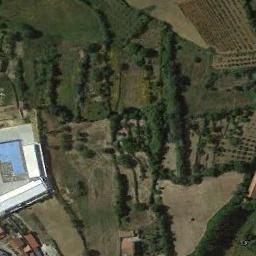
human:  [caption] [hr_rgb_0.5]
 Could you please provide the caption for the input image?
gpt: The bare and green terrace is next to some houses and trees .

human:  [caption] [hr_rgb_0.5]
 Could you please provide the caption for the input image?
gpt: There is a terrace filled with water .

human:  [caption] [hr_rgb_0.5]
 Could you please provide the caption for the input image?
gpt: There are many buildings of different shapes on the terraces .

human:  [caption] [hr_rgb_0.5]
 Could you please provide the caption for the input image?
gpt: A large layer of brown and green mixed terraces next to a building with a swimming pool .

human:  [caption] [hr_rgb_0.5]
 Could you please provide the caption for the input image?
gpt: There are some green trees beside the terraces .